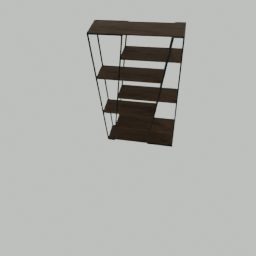
Label: furniture